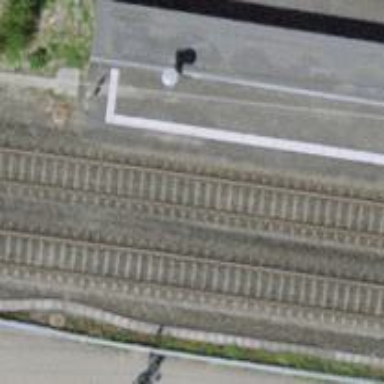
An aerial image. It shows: Single-track railway with electrified contact lines.